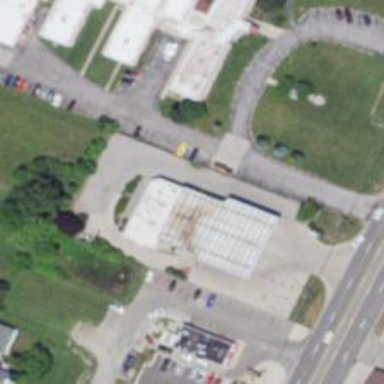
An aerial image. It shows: Convenience shop.